RGB frame:
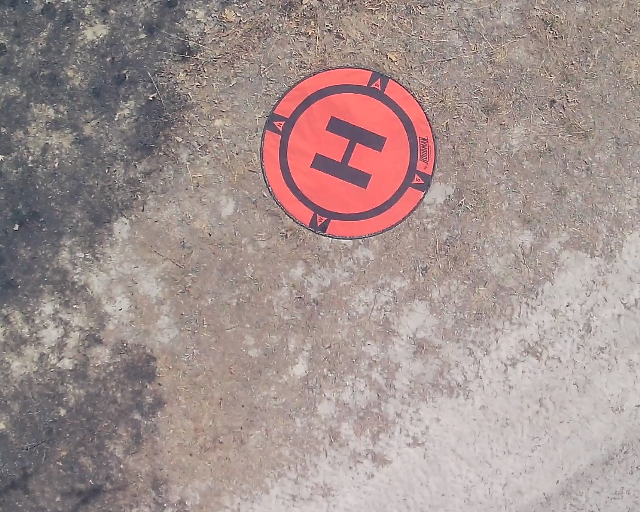
Thermal frame:
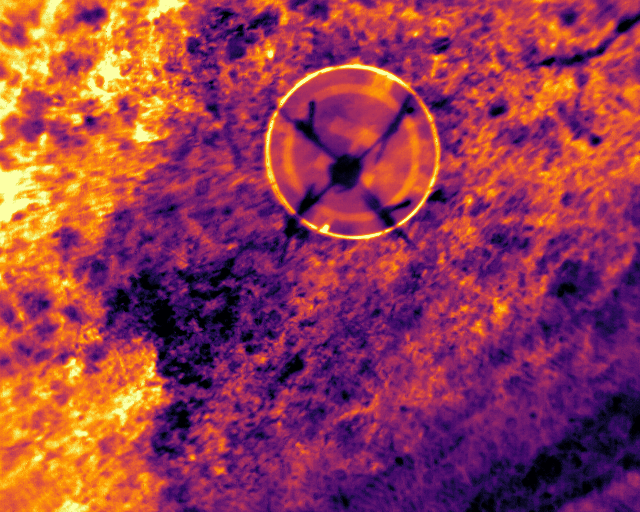
Captured: 2026-02-26 03:39:27
Pixels at or above 80 °C: 0 (fraction of frame: 0)